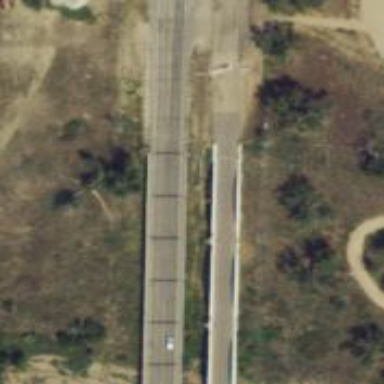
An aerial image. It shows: Footway on bridge.